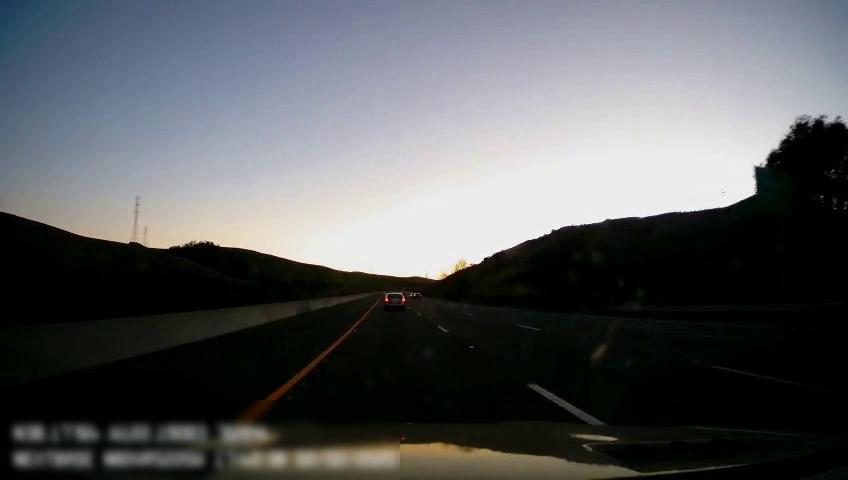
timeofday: Day
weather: Sunny
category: Drivable Space
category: Vehicles | Car
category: Lanes | Alternate Lane
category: Lanes | Current Lane
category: Lanes | Current Lane
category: Lanes | Alternate Lane
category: Lanes | Alternate Lane
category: Traffic | Signs